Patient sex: M
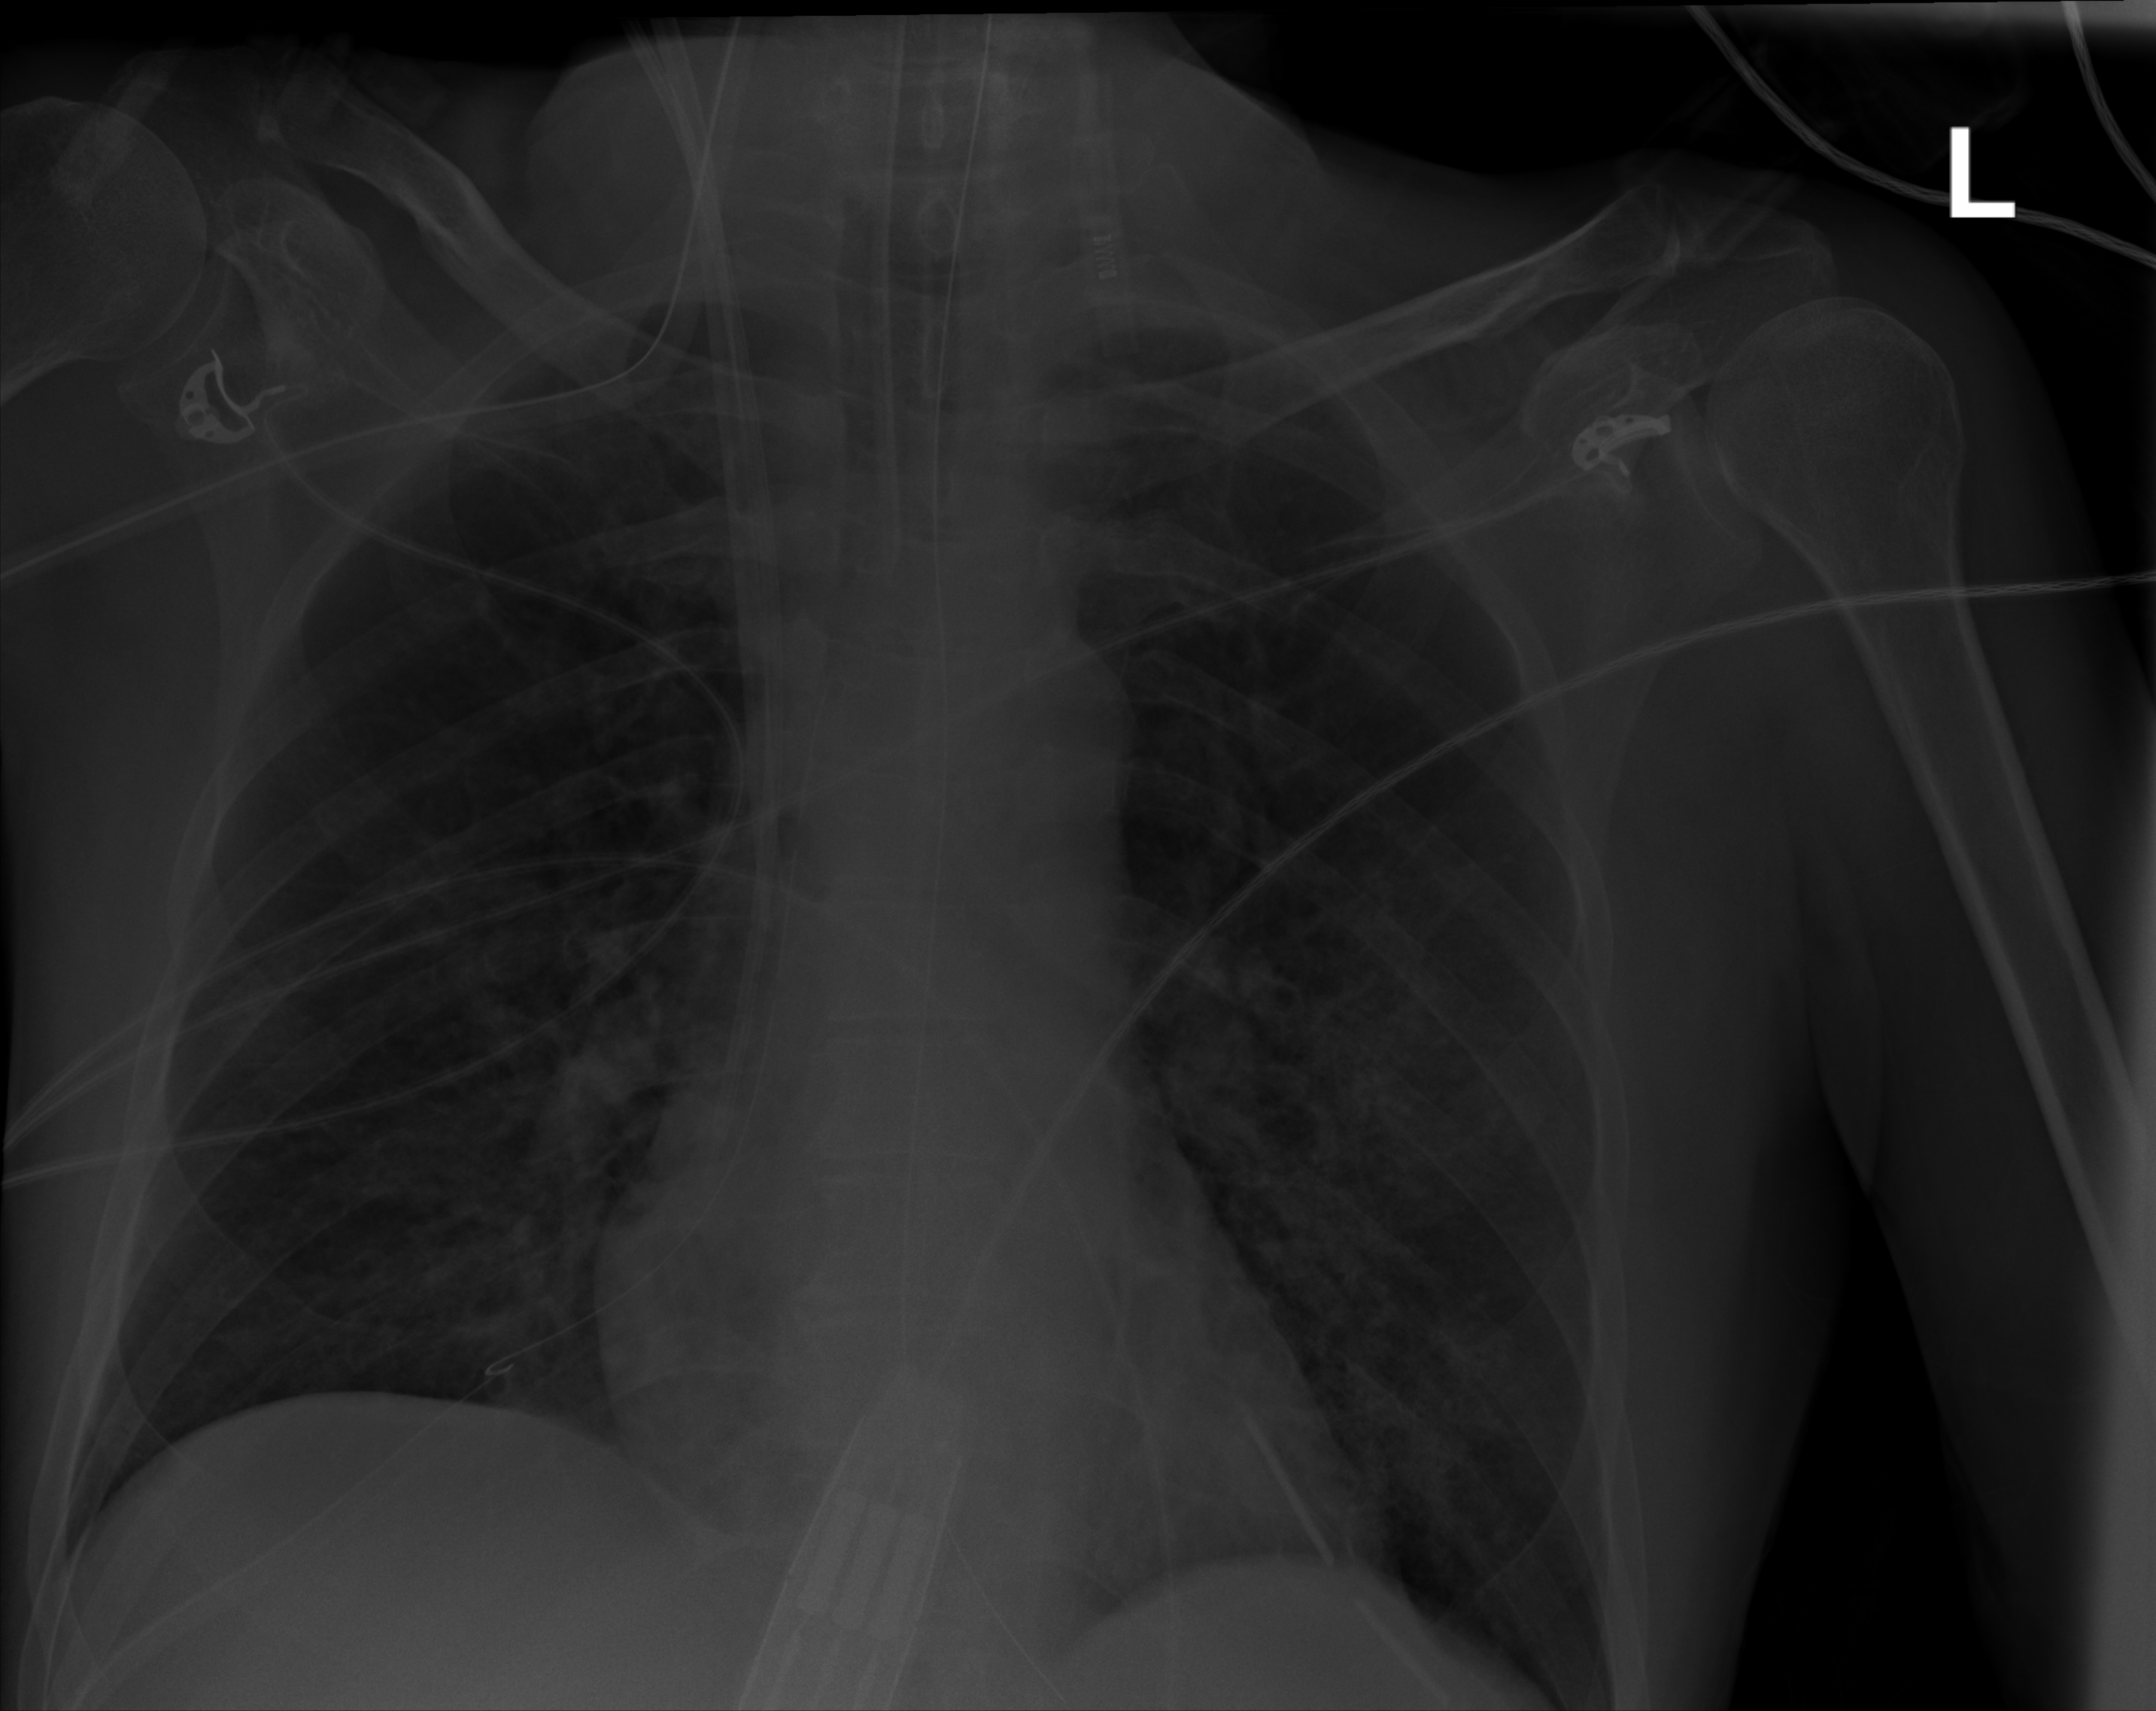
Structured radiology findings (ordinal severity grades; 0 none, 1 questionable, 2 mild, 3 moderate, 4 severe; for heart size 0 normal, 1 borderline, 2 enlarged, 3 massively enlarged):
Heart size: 0
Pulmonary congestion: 0
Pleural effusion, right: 0
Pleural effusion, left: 2
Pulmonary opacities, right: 0
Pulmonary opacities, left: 2
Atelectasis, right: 0
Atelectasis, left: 0